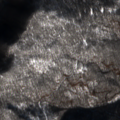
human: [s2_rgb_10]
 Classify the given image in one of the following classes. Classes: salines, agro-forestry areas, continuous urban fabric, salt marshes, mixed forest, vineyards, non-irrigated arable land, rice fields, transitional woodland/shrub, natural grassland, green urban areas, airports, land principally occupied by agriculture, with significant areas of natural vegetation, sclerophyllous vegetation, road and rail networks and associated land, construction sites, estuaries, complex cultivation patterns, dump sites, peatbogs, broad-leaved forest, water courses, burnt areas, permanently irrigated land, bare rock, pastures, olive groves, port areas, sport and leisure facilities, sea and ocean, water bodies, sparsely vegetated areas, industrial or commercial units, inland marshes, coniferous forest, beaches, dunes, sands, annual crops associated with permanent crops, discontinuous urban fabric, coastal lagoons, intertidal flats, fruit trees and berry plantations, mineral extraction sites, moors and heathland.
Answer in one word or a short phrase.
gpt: broad-leaved forest